Question: I have the access table with the structure as bellow.

I want to do a query that will substract the VOLUME from last month (the month of the data in in SOURCE field) from the data that was inputed this month.
For the example above the result should be something like:
'''
SOURCE | VERSION | SALES MODEL | DESTINATION | PERIOD | VOLUME |
-------+---------+-------------+-------------+--------+--------|
201309 | 1 | model 1 | eu | 201309 | -1 |
'''
In the table I have more models, more months and more sources. I need to have the source and source-1 substraction all the time and the data should match to the model, destination and period.
So if I have 3 sources (instead of two as above) it should return the 201308-201307 and 201309-201308 results.
Is this possible in access?
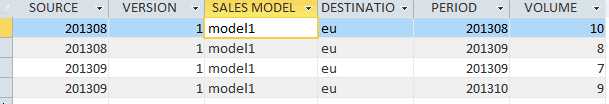
Answer: You can join a table onto itself by using table aliases. Once you know this the only tricky thing is figuring out what month value comes immediately after another.
'''
Select
t1.source,
t1.version,
t1.[sales model],
t1.destination,
t1.period,
t1.volume - t2.volume as volume
From
table t1
inner join
table t2
on
t1.Source = IIf(t2.source Mod 100 = 12, t2.Source + 89, t2.Source + 1) And
t1.version = t2.version and
t1.[sales model] = t2.[sales model] and
t1.destination = t2.destination and
t1.period = t2.period
'''
Edit - fixed the next month test for December